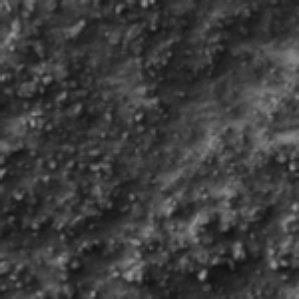
Label: frost